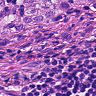
Metastatic tissue present: yes